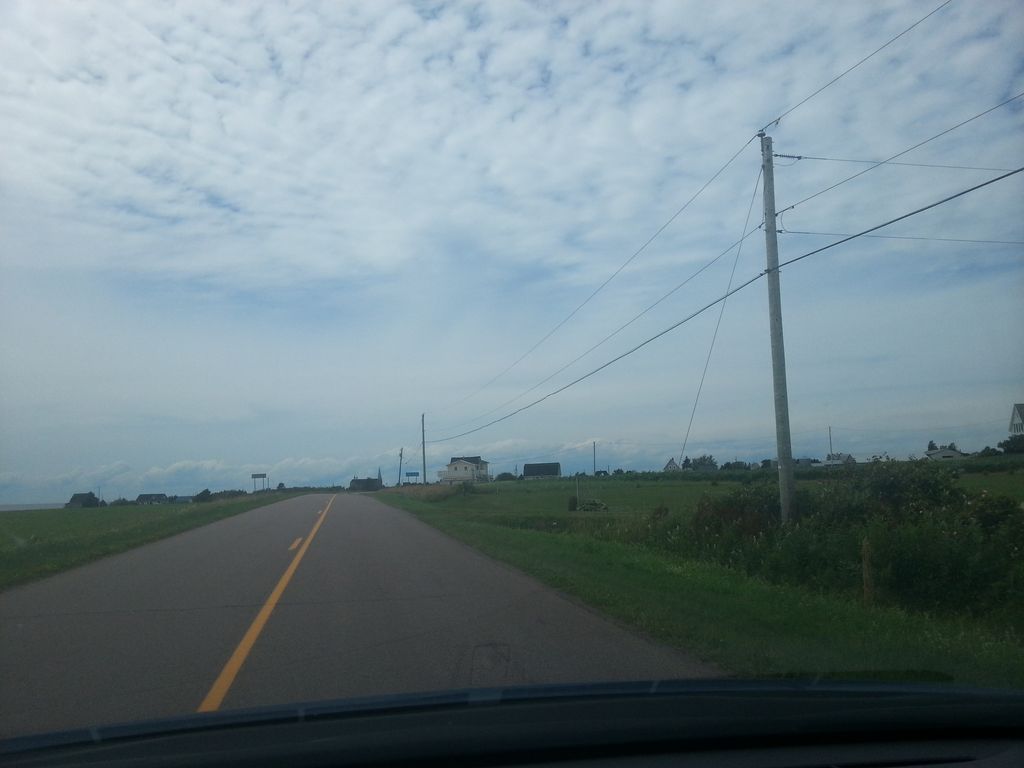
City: charlottetown